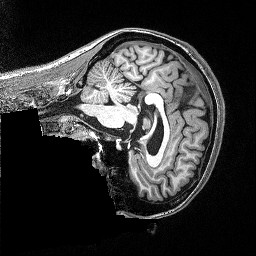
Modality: T1w
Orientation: sagittal
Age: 46
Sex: female
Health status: healthy
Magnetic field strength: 3 T
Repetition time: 2.53 s
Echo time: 0.00331 s